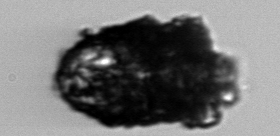
Label: Stenosemella_pacifica